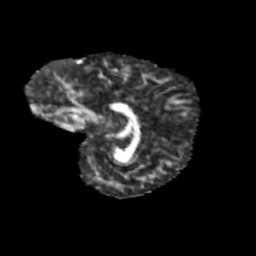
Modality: FA
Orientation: sagittal
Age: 10
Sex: male
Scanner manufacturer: siemens
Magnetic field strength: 3 T
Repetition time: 3.8 s
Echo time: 0.07 s